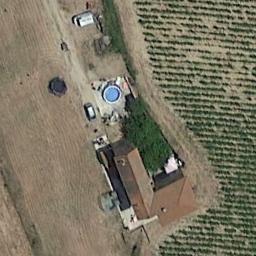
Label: sparse_residential